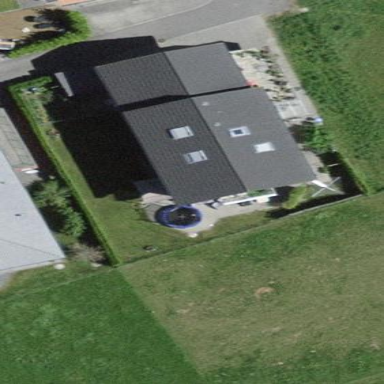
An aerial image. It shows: Simple house.